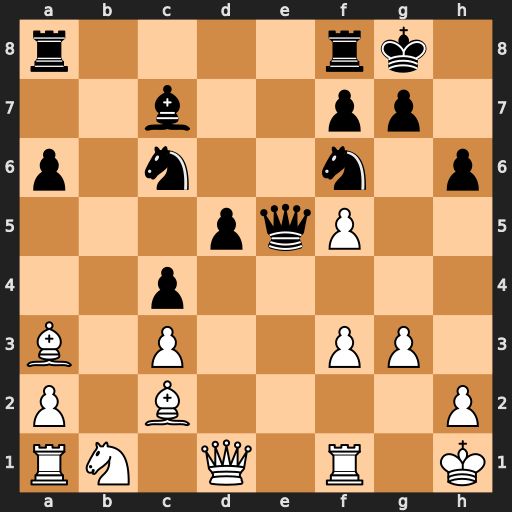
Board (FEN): r4rk1/2b2pp1/p1n2n1p/3pqP2/2p5/B1P2PP1/P1B4P/RN1Q1R1K
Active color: w
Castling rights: -
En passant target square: -
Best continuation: Re1 Qxe1+ Qxe1